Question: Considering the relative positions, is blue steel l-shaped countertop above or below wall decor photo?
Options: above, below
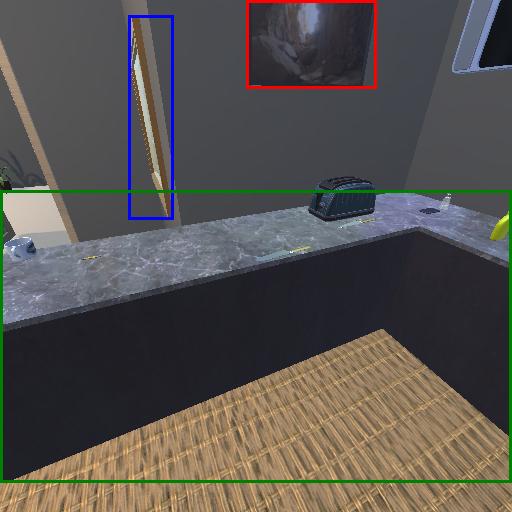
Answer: above